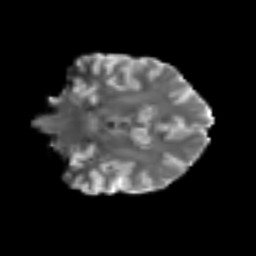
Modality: T2w
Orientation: coronal
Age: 58
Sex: male
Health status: ill
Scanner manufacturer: siemens
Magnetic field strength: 3 T
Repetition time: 8.7 s
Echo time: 0.11 s